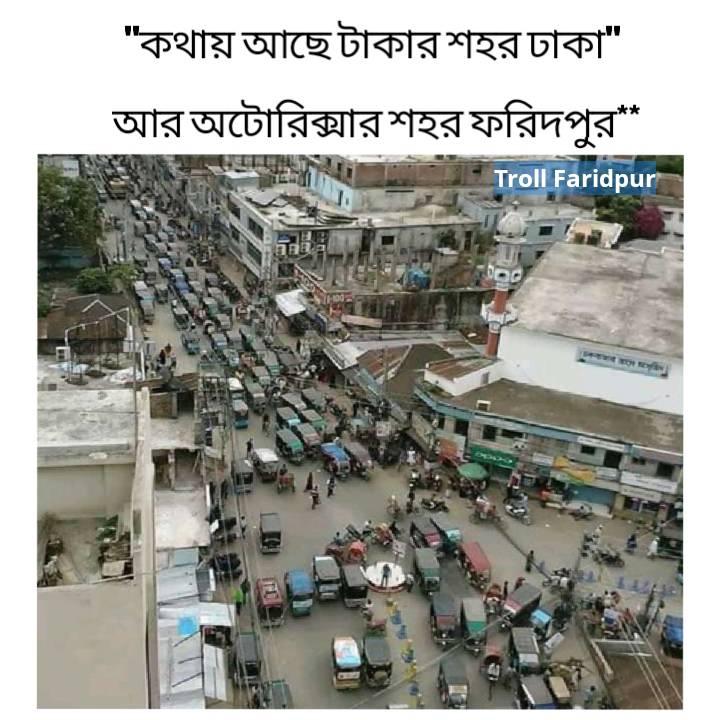
Caption: " কথায় আছে টাকার শহর ঢাকা "    আর অটোরিক্সার শহর ফরিদপুর **
Label: non-hate